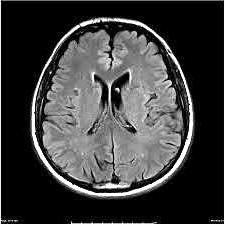
Label: notumor